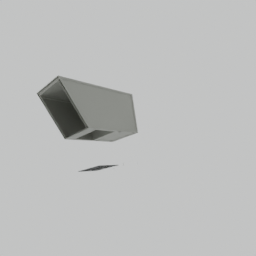
Label: mechanical